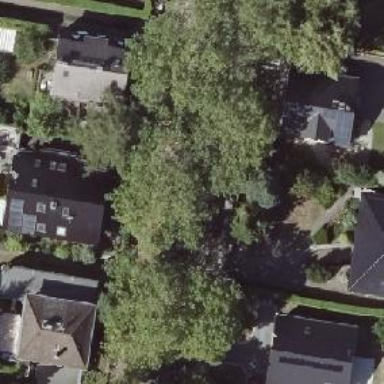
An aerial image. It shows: Avenue of deciduous broadleaved trees.